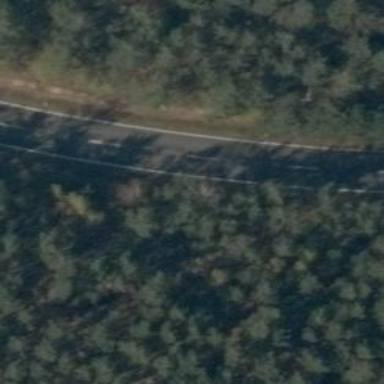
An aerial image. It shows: Secondary road with asphalt surface.